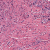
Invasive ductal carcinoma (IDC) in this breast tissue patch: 0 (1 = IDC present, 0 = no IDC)